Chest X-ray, PA view. Patient: 47 years old, sex F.
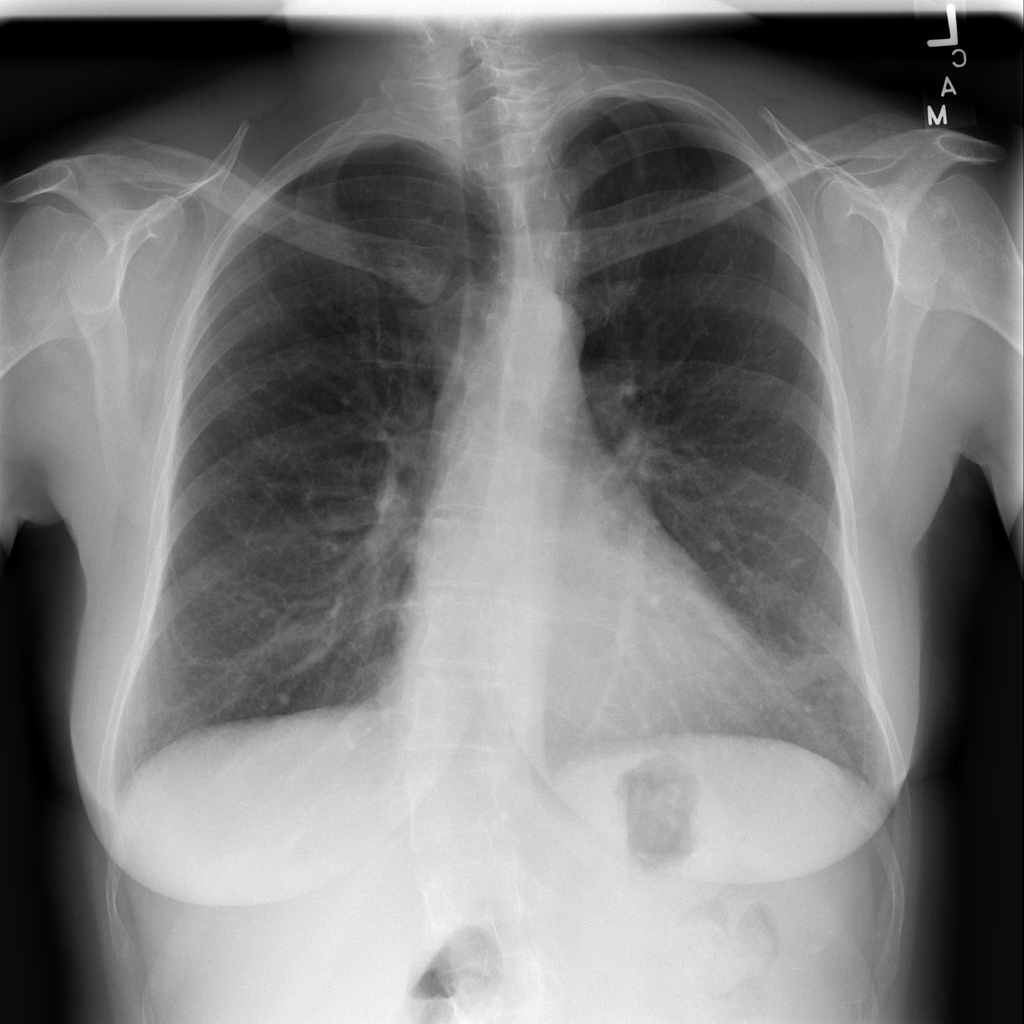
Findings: Infiltration